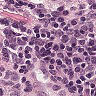
Metastatic tissue present: no